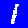
Digit: 1